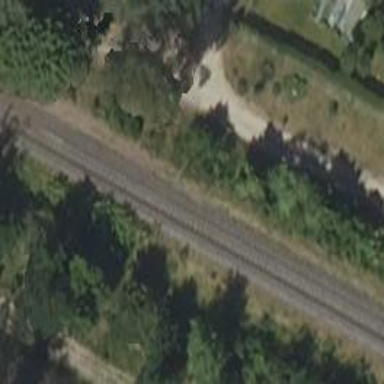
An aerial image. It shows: Railway signal.